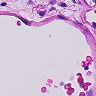
Metastatic tissue present: no